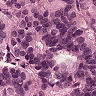
Metastatic tissue present: yes